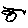
Label: zigzag